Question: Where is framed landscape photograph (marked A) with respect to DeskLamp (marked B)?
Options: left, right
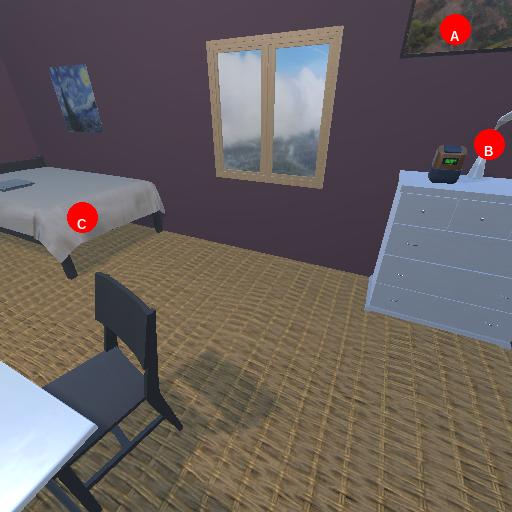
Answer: left